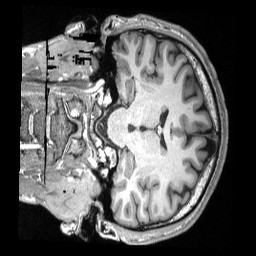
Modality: T1w
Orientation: coronal